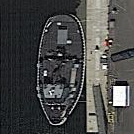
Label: civil